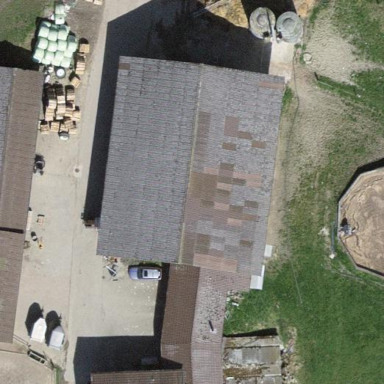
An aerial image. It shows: Farmyard area.